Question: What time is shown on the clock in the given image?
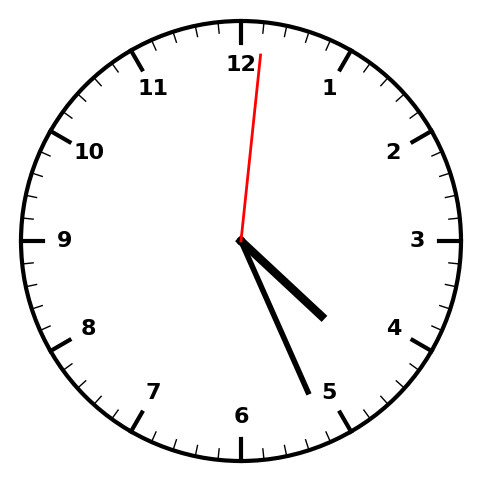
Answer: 04:26:01